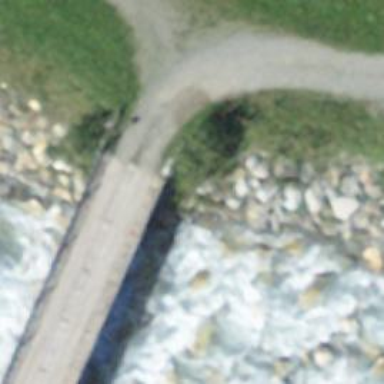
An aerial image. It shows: Track road with bridge designed for nordic skiing. The ski track is groomed for classic and skating styles.